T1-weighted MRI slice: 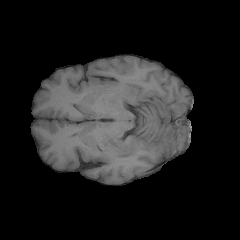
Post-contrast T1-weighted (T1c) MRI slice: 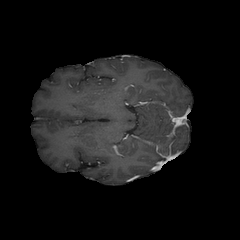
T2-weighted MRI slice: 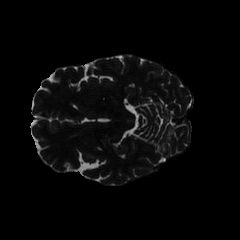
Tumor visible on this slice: yes